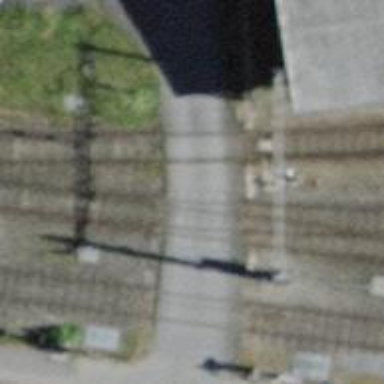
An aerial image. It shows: Railway yard with electrified tracks and single track.